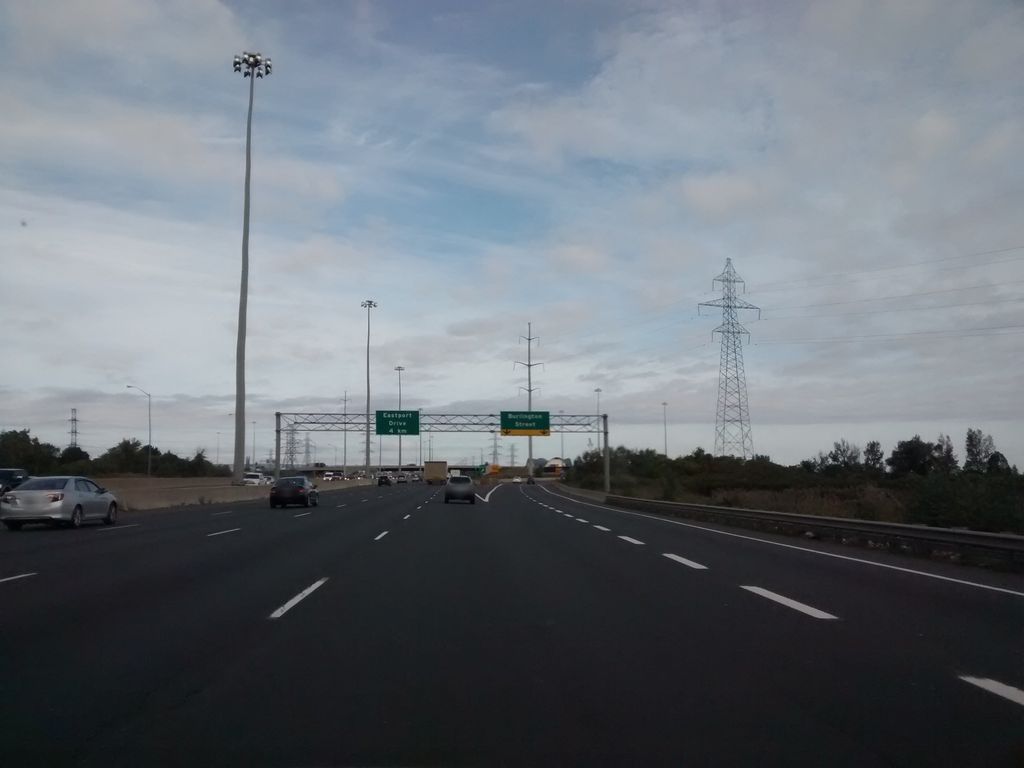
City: hamilton